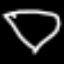
Label: diamond